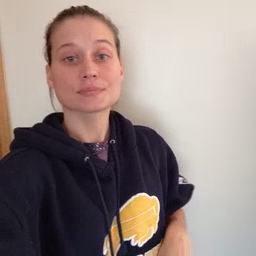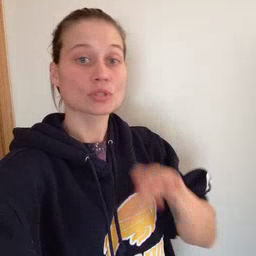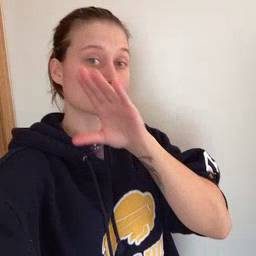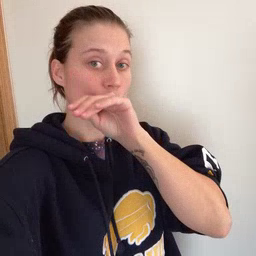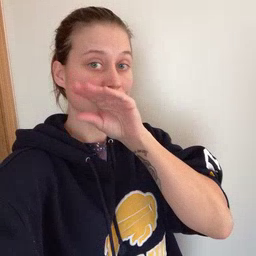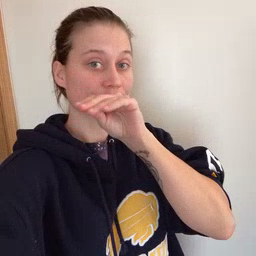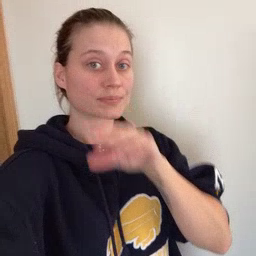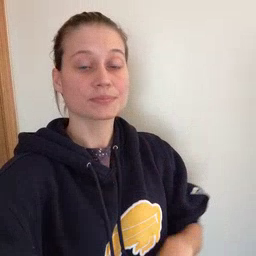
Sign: goose